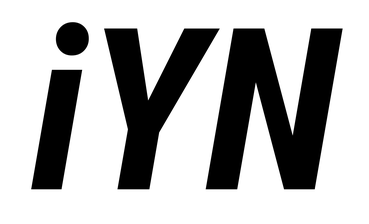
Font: Roboto-Italic_Condensed_Bold_Italic